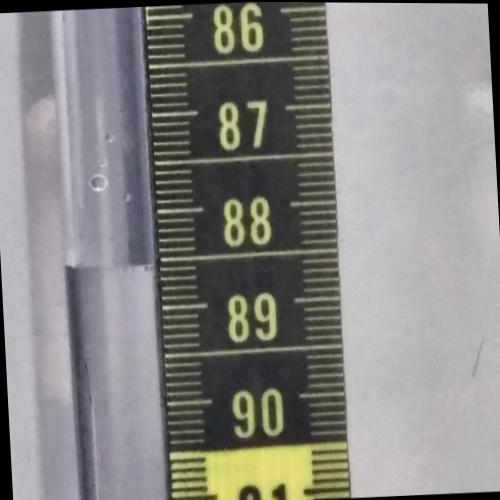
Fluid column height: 88.6 cm